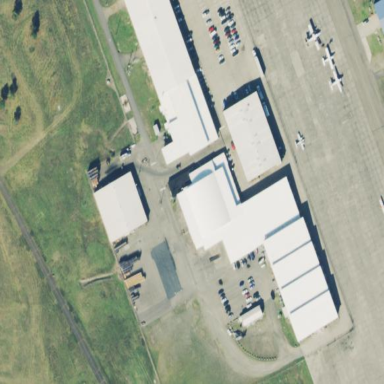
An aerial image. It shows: Hangar.